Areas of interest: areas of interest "Scenic Spot"
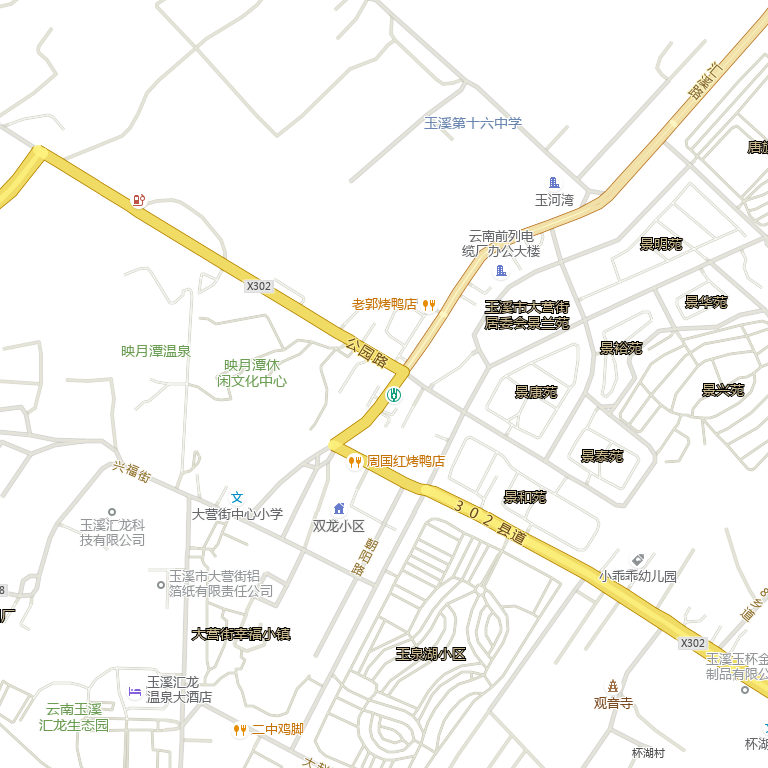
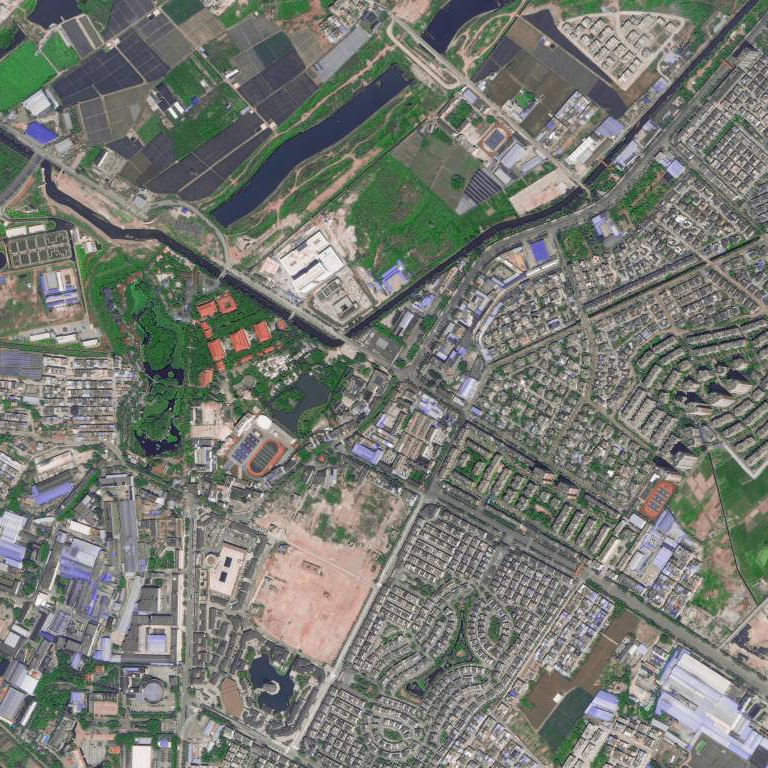